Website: apple
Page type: cart
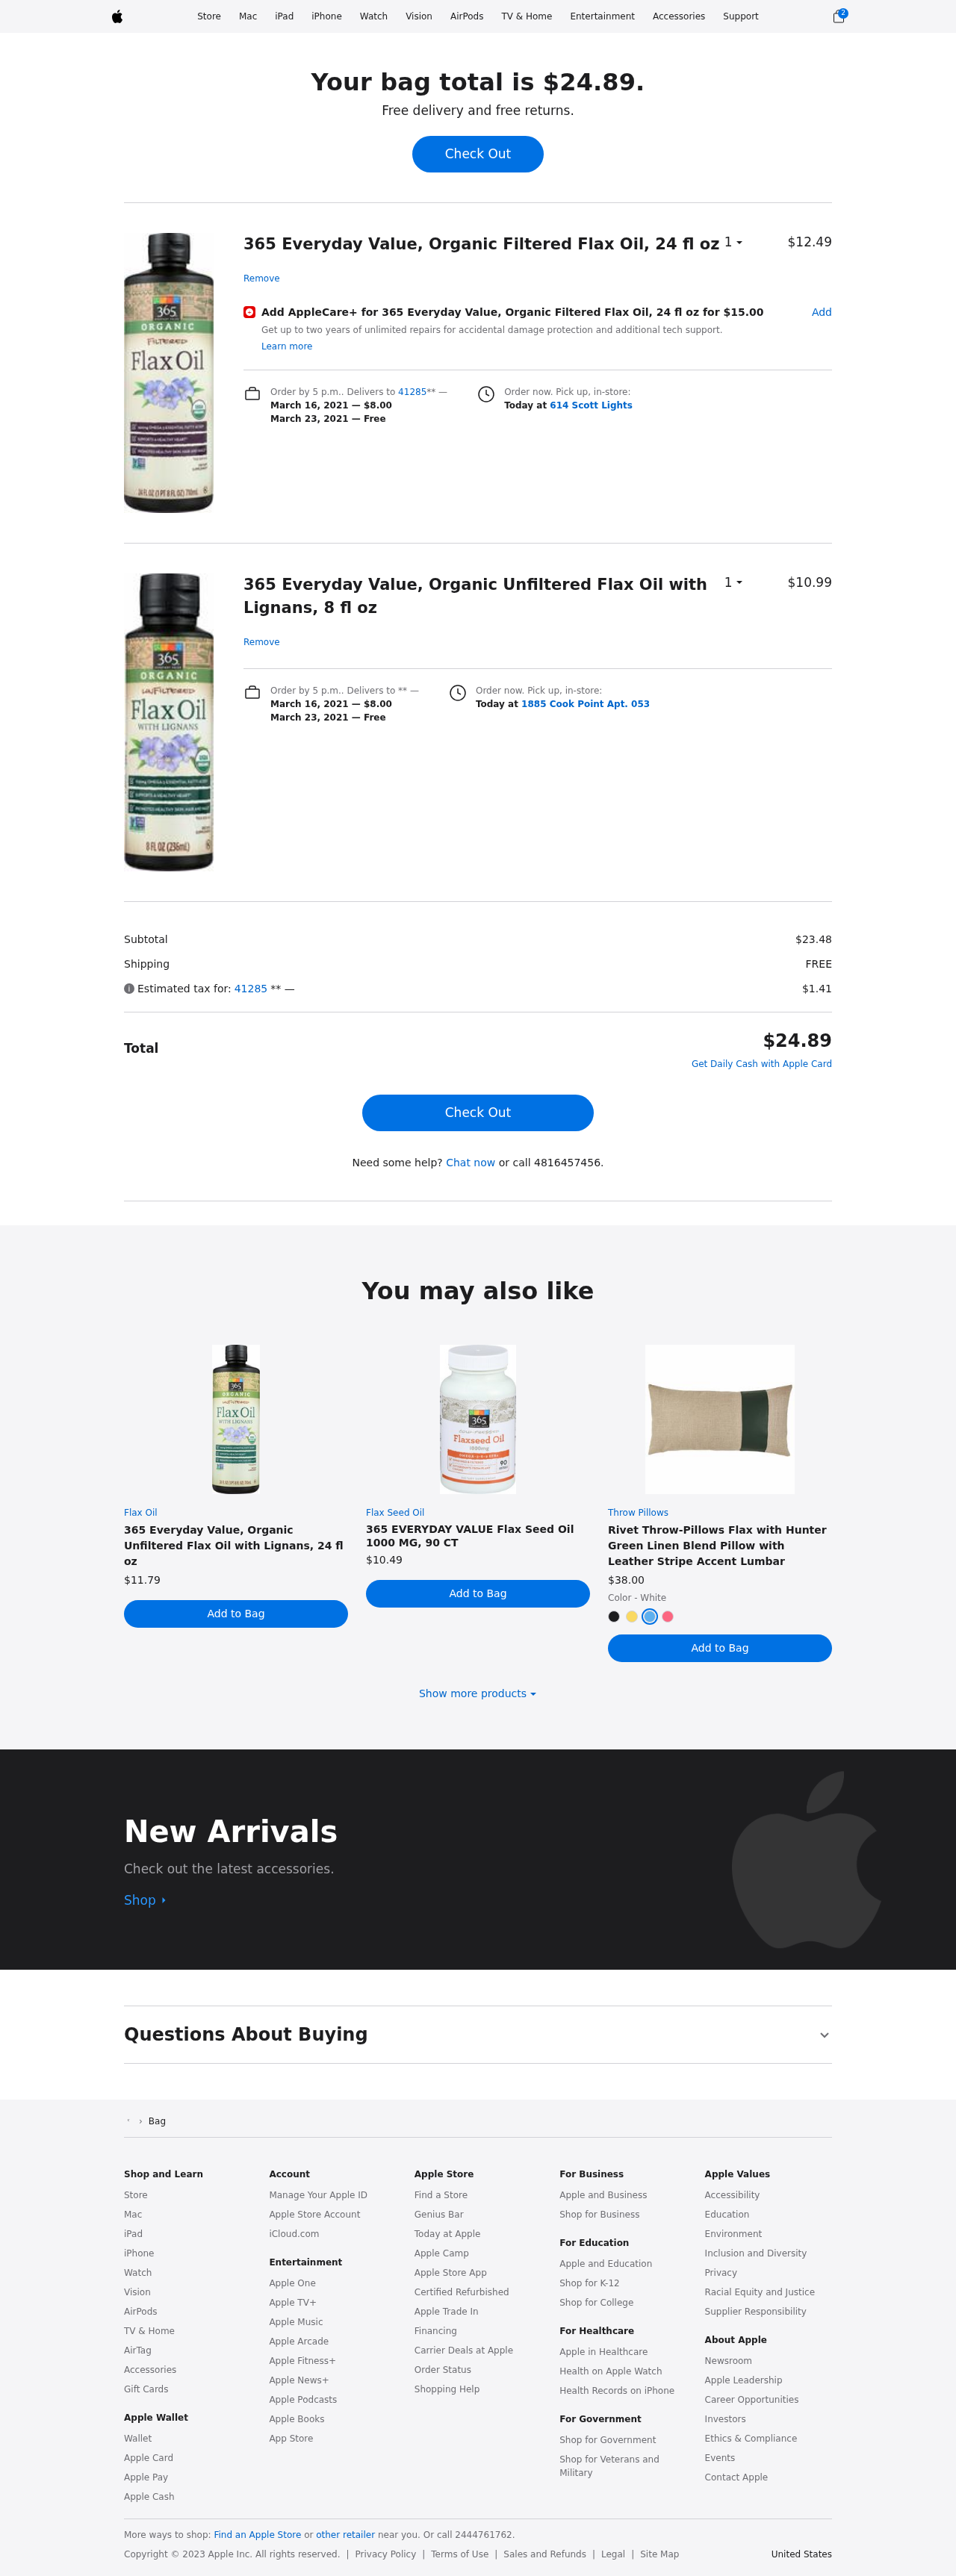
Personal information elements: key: PII_LOCATION1_STREET
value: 614 Scott Lights
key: PII_LOCATION2_STREET
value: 1885 Cook Point Apt. 053
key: PII_PHONE
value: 4816457456
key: PII_POSTCODE
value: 41285
Product elements: key: PRODUCT1_NAME
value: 365 Everyday Value, Organic Filtered Flax Oil, 24 fl oz
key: PRODUCT1_PRICE
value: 12.49
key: PRODUCT1_QUANTITY
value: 1
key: PRODUCT2_NAME
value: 365 Everyday Value, Organic Unfiltered Flax Oil with Lignans, 8 fl oz
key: PRODUCT2_PRICE
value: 10.99
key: PRODUCT2_QUANTITY
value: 1
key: PRODUCT3_ITEM_CATEGORY
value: Flax Oil
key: PRODUCT3_NAME
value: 365 Everyday Value, Organic Unfiltered Flax Oil with Lignans, 24 fl oz
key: PRODUCT3_PRICE
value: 11.79
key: PRODUCT4_ITEM_CATEGORY
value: Flax Seed Oil
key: PRODUCT4_NAME
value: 365 EVERYDAY VALUE Flax Seed Oil 1000 MG, 90 CT
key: PRODUCT4_PRICE
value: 10.49
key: PRODUCT5_ITEM_CATEGORY
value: Throw Pillows
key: PRODUCT5_NAME
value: Rivet Throw-Pillows Flax with Hunter Green Linen Blend Pillow with Leather Stripe Accent Lumbar
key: PRODUCT5_PRICE
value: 38
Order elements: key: ORDER_NUM_ITEMS
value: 2
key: ORDER_TOTAL
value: $24.89
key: ORDER_SHIPPING_DATE
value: March 16, 2021
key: ORDER_SHIPPING_COST
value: $8.00
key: ORDER_DELIVERY_DATE
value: March 23, 2021
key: ORDER_SHIPPING_DATE2
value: March 16, 2021
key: ORDER_SHIPPING_COST2
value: $8.00
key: ORDER_DELIVERY_DATE2
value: March 23, 2021
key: ORDER_SUBTOTAL
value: $23.48
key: ORDER_SHIPPING_COST_SUMMARY
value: FREE
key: ORDER_TAX
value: $1.41
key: ORDER_TOTAL2
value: $24.89
Other elements: key: APPLECARE_PRICE
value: $15.00